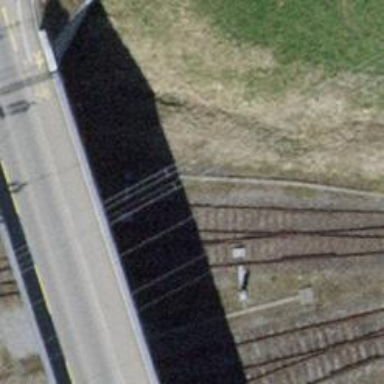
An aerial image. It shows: Railway switch.